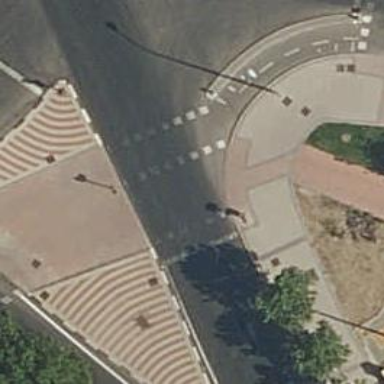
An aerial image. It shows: Road with traffic signals.